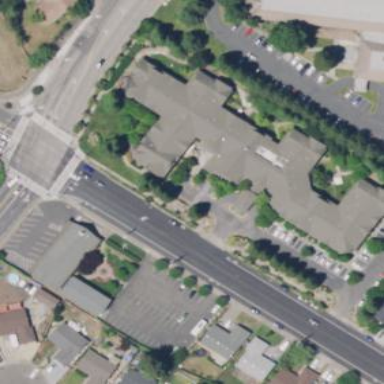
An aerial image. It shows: Hospital building.